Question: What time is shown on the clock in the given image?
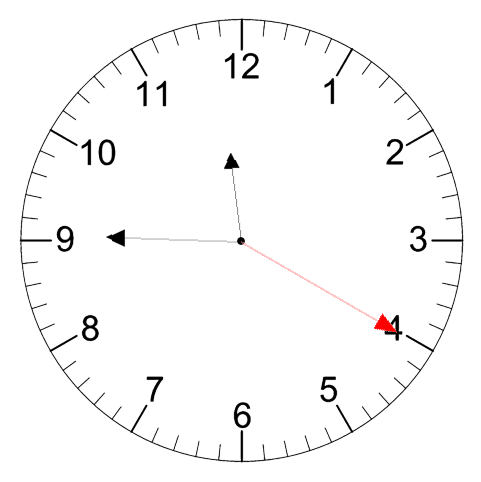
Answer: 11:45:20